Aerial crown-view tile of a tropical tree (Barro Colorado Island, Panama), acquired 20250715:
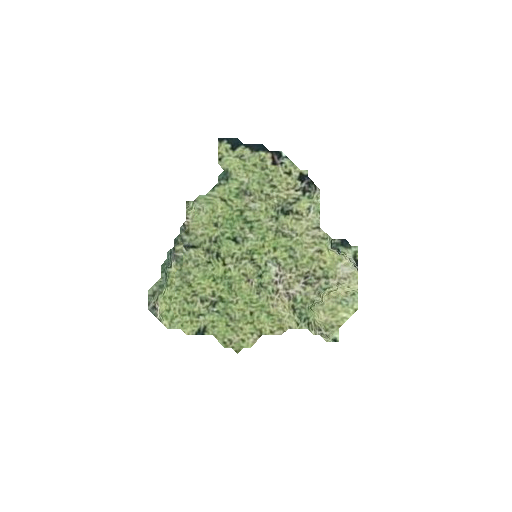
Species: Tachigali panamensis
GBIF accepted scientific name: Tachigali panamensis
Crown area: 42.822 m²